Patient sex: M
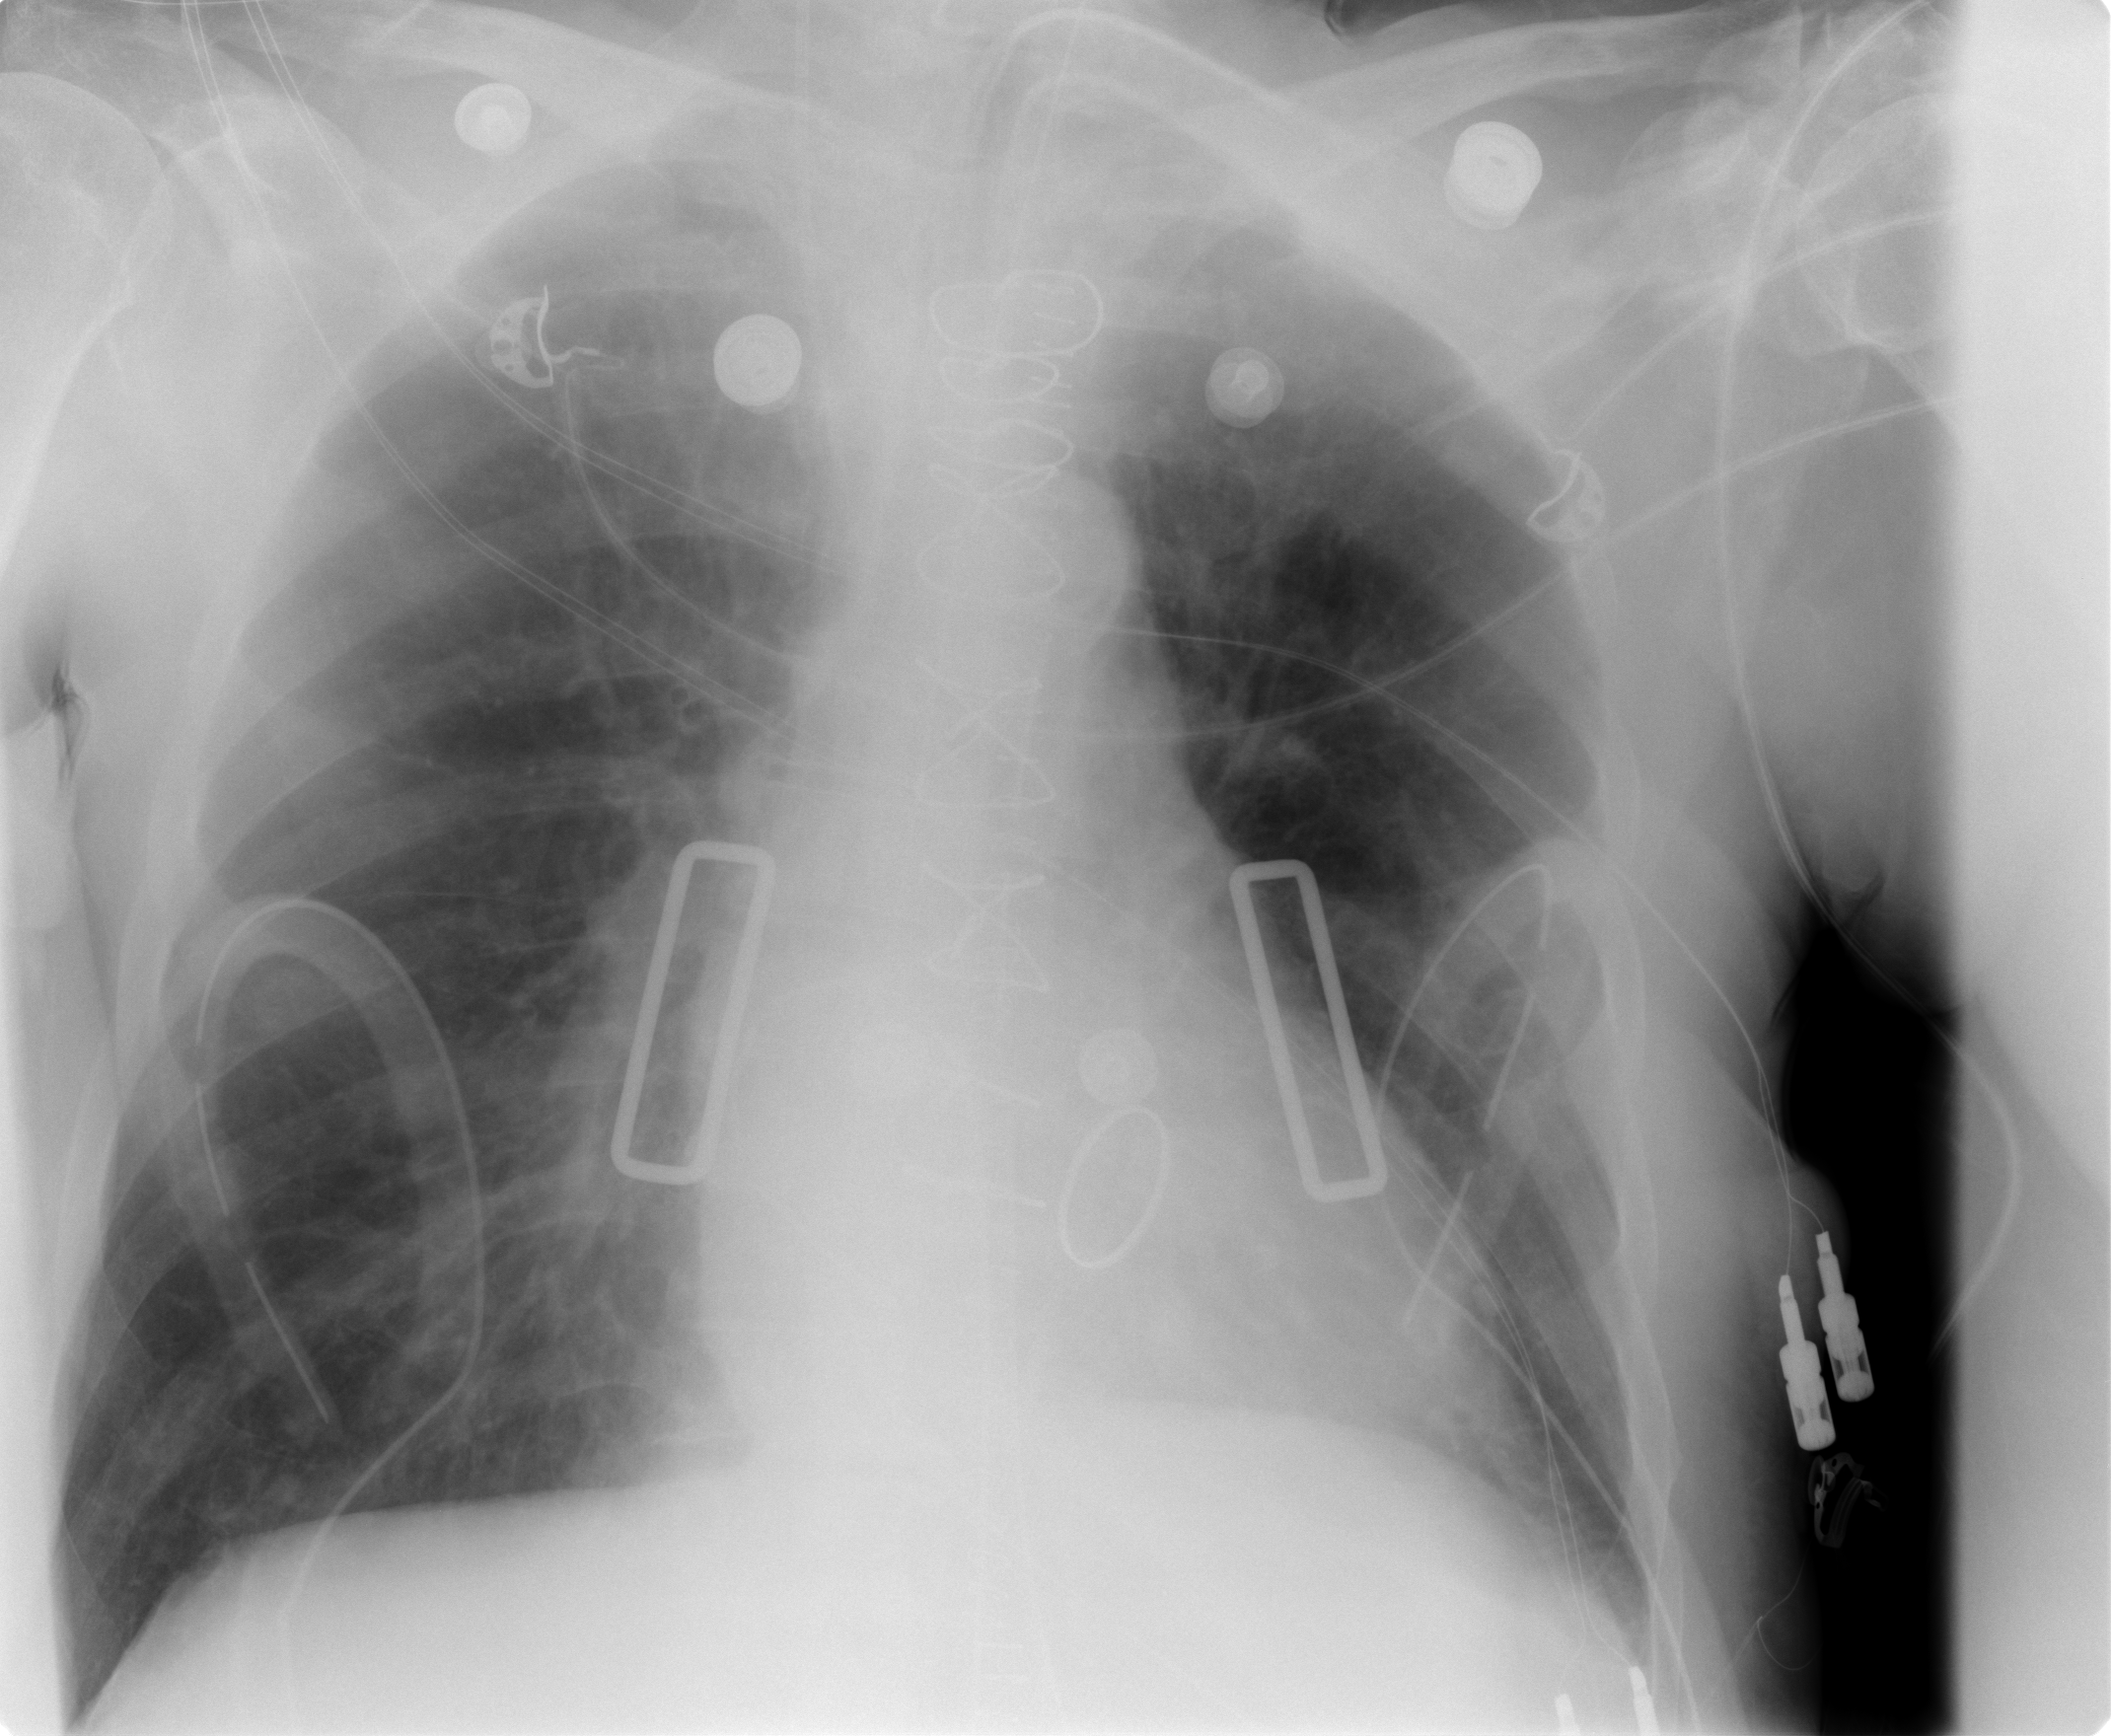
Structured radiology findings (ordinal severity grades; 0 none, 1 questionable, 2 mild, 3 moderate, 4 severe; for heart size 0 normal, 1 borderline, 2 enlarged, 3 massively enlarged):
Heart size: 0
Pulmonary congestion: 0
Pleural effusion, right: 0
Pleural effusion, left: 1
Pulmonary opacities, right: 0
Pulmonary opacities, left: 0
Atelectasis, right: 1
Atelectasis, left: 2